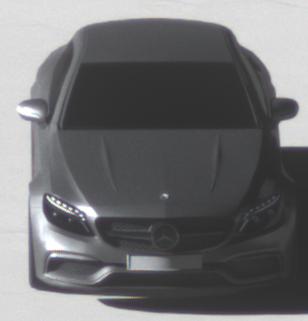
Make: Mercedes-Benz
Model: C 43 AMG
Detailed model: C-Class (205) AMG Limousine
Model produced from: 2016/10
Model produced until: 2018/04
Doors: 4
Color: gray
Road condition: dry road
Daytime: morning or afternoon
Contrast: high contrast